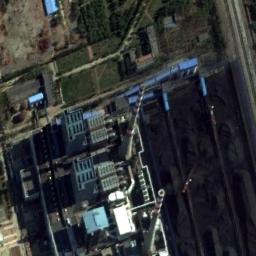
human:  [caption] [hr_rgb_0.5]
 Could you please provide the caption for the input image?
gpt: Plant and machinery in thermal power station, two chimneys, Coal yard next to .

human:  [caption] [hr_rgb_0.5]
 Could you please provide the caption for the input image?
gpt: There is a smoking thermal power station by the road .

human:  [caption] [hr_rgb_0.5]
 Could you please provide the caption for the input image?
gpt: The thermal power station is next to some buildings and trees .

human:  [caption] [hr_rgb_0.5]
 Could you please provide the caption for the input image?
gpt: Many buildings of different shapes and sizes are beside the thermal power station .

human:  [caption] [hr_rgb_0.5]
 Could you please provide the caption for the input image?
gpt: There are some buildings and two chimneys on the thermal power station .